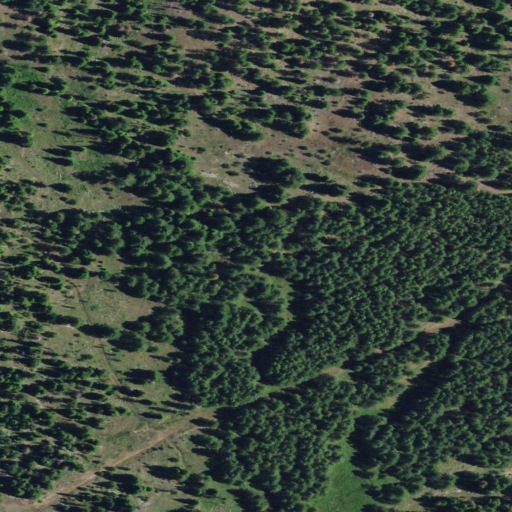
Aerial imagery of depression(s) in Oregon named Snow Basin containing evergreen forest, grassland, and shrub